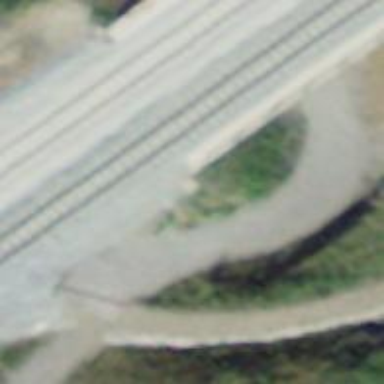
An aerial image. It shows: Narrow-gauge railway bridge with electrified contact lines and one track.